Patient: sex F, age 58
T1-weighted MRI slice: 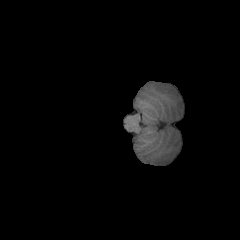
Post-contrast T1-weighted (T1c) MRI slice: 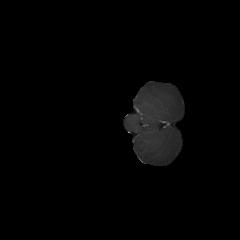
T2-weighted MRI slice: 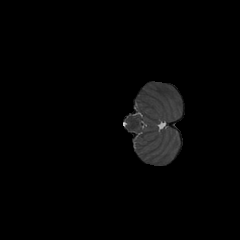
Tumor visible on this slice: no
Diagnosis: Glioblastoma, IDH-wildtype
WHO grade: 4